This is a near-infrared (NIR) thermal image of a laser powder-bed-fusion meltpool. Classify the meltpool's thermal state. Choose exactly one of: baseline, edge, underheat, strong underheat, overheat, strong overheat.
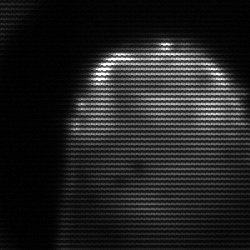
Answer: strong underheat